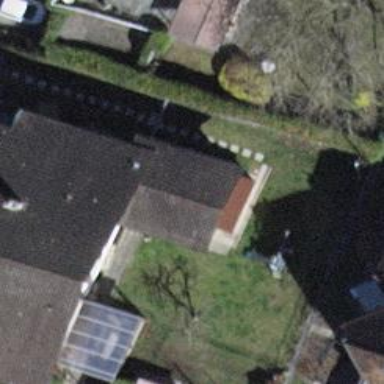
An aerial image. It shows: Garage building.